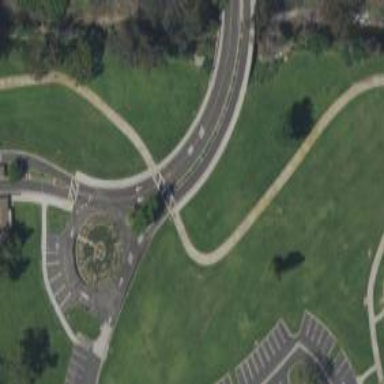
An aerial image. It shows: Asphalt cycleway with zebra crossing for cyclists.